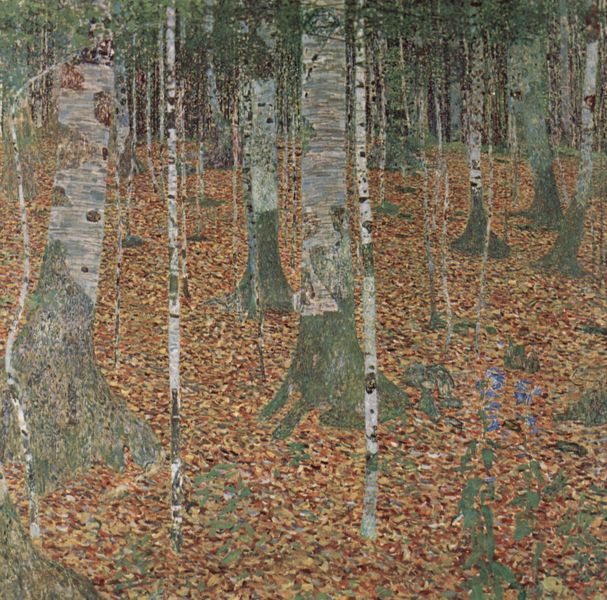
Titel: Birkenwald
Künstler: Gustav Klimt
Standort: Linz
Institution: Neue Galerie der Stadt Linz
Schlagwörter: baum, blau, blätter, dunkel, gemälde, laub, weiß, baumstämme, bäume, grün, impressionismus, landschaft, ocker, äste, blume, blumen, braun, grau, hell, holz, orange, schwarz, blüte, blüten, gras, rot, malerei, muster, symbolismus, öl, ast, baumstamm, birke, birken, erde, natur, stamm, boden, blatt, pflanze, pflanzen, wald, stab, lila, herbst, stämme, dick, gerade, tiefe, impressionisten, klimt, dünn, frühling, foto, punkte, vergänglichkeit, moos, wälder, tupfen, laubbaum, flecken, buchen, stäbe, birkenwald, waldboden, dickicht, rinde, hain, wäldchen, impresionismus, erscheinung, dicht, enzian, stämmchen, birkenhain, rittersporn, glockenblume, forst, durchscheinend, schwertlilien, walt, unwirklich, fingerhut, schlüsselblume, verfremdung, blaublüter, klimmt, herbst blätter, kein horizont, laubboden, eisenhut, ´jugendstil